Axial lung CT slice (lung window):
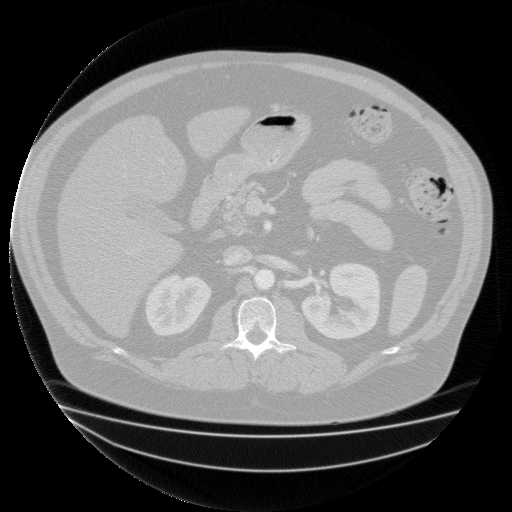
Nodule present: no